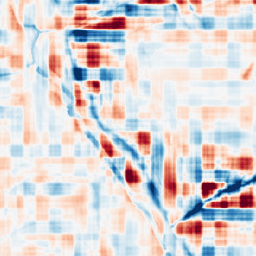
Category: wavelet
Decomposition family: wavelet_reverse_biorthogonal
Decomposition parameters: wavelet: rbio3.5
level: 5
Upsampling method: sinc_hamming
Upsampling parameters: scale: 4
kernel_size: 8
Upsampling scale: 4